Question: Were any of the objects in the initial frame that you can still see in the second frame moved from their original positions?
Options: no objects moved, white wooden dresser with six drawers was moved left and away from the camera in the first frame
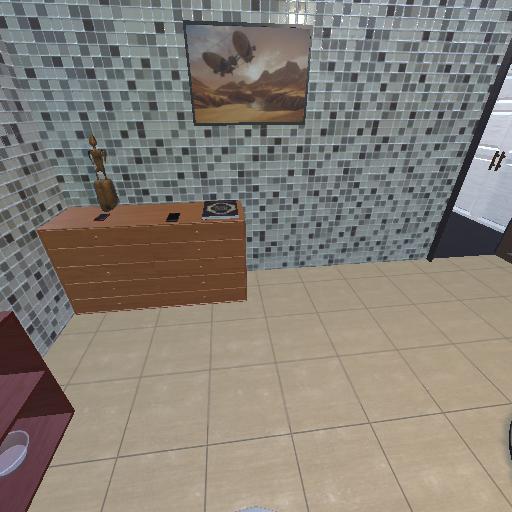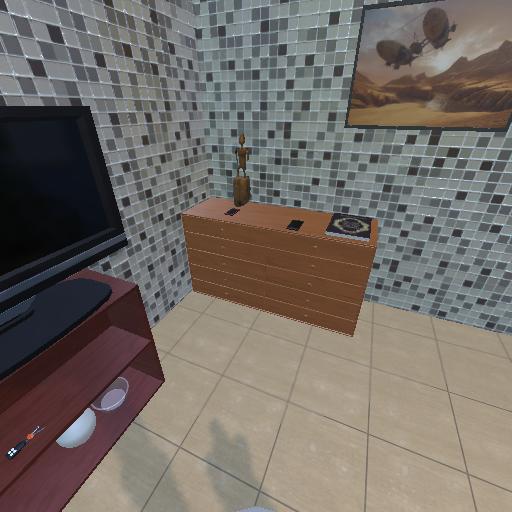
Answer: no objects moved